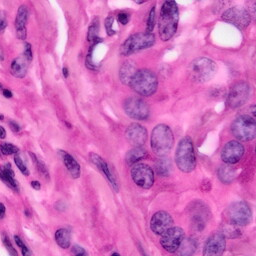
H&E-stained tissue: Pancreatic